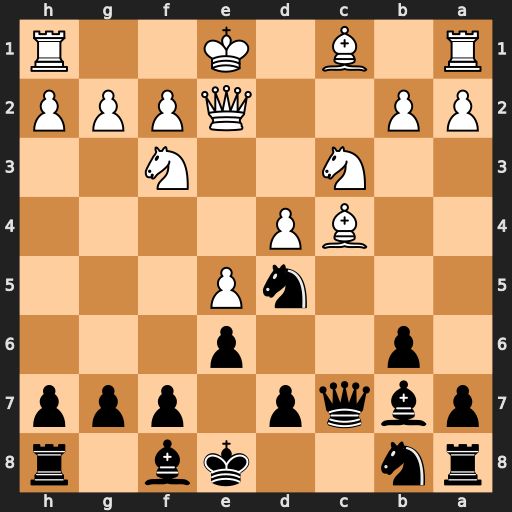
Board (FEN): rn2kb1r/pbqp1ppp/1p2p3/3nP3/2BP4/2N2N2/PP2QPPP/R1B1K2R
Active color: b
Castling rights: KQkq
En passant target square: -
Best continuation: Nxc3 bxc3 b5 Rb1 bxc4